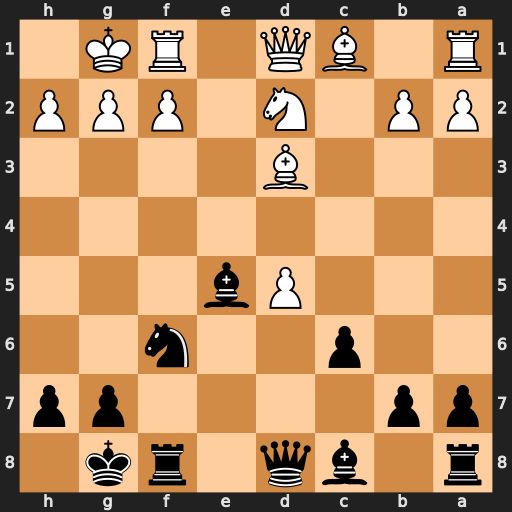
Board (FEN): r1bq1rk1/pp4pp/2p2n2/3Pb3/8/3B4/PP1N1PPP/R1BQ1RK1
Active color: b
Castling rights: -
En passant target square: -
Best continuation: Bxh2+ Kxh2 Ng4+ Kg1 Qh4